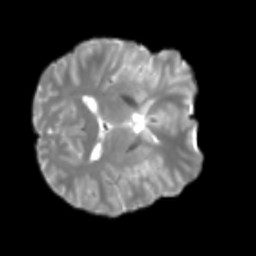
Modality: T2w
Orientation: axial
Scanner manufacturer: siemens
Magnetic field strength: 3 T
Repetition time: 4 s
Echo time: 0.0594 s